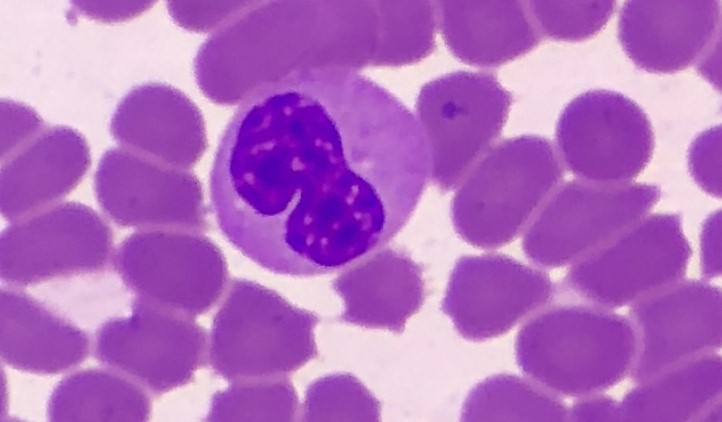
White blood cell type: Neutrophil